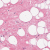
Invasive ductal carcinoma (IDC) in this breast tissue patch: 0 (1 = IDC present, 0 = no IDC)